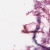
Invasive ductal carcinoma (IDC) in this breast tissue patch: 0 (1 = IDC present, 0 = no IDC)